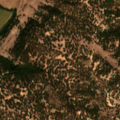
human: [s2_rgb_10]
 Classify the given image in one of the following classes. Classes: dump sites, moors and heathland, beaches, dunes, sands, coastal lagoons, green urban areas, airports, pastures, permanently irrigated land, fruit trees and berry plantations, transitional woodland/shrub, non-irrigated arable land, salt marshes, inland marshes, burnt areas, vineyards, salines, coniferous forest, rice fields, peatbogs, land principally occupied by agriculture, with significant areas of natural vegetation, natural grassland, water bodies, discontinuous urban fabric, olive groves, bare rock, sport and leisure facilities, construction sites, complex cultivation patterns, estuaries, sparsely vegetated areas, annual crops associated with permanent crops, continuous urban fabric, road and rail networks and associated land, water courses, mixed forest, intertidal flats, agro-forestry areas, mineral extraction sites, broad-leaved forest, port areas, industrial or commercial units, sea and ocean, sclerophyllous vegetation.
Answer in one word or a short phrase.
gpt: non-irrigated arable land, rice fields, pastures, broad-leaved forest